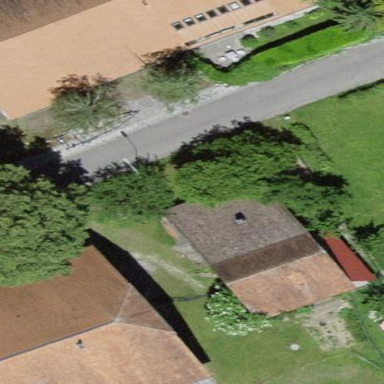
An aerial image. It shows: Garage building.